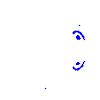
Particle: pion